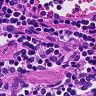
Metastatic tissue present: no